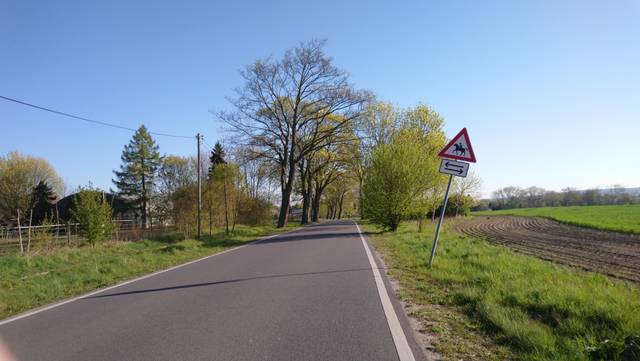
Region: Germany
Coordinates: 54.059, 12.127